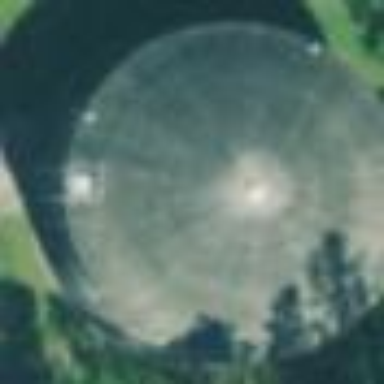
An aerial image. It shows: Building with water storage tank.